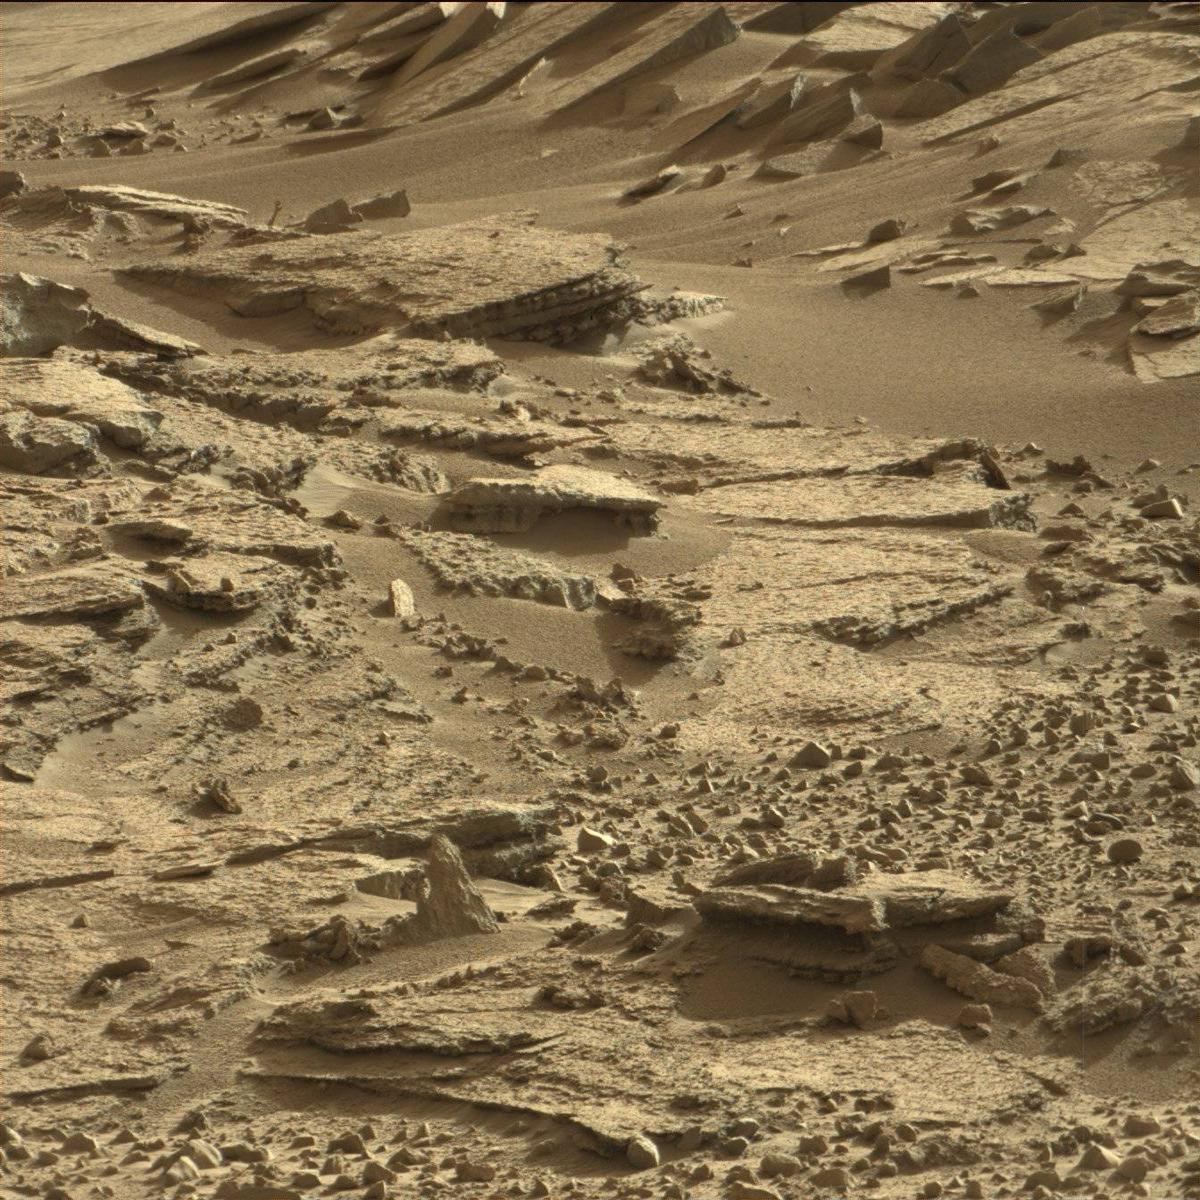
Terrain classes present: Bedrock, Sand / Soil